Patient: sex F, age 64
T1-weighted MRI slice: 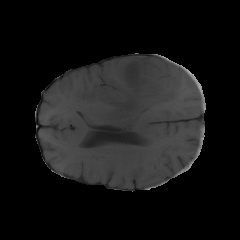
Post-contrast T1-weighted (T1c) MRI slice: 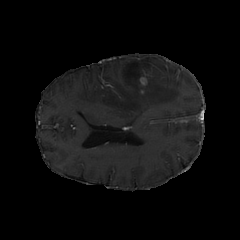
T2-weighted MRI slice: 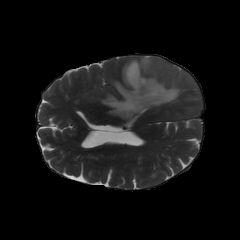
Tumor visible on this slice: yes
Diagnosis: Glioblastoma, IDH-wildtype
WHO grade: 4